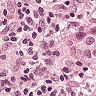
Metastatic tissue present: yes